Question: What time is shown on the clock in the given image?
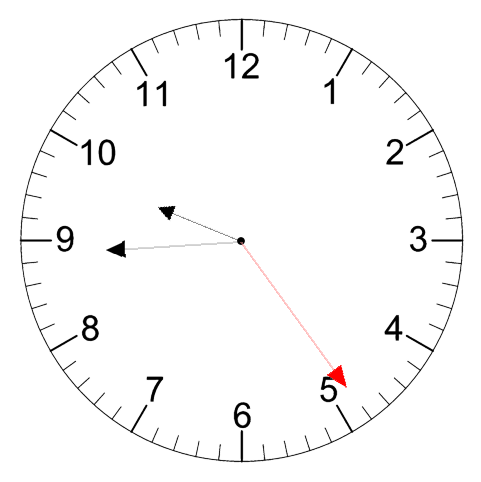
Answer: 09:44:24